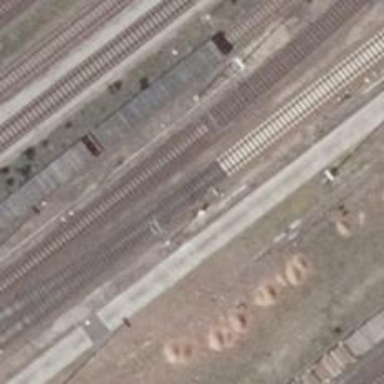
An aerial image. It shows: Railway switch.